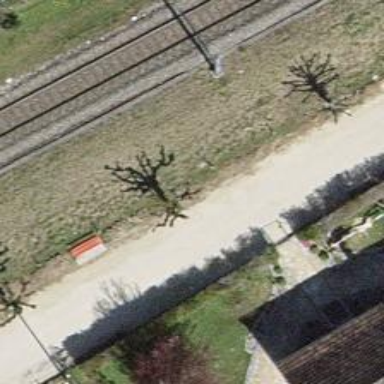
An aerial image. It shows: Brown bench.